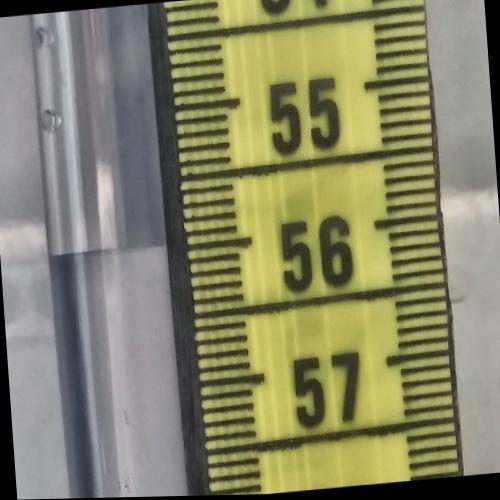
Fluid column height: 56.0 cm